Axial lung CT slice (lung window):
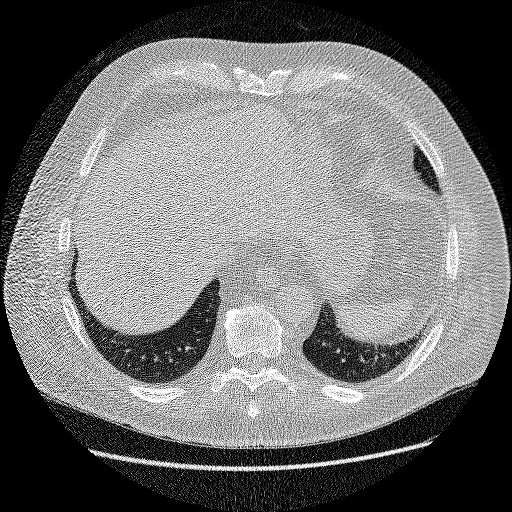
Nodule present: no